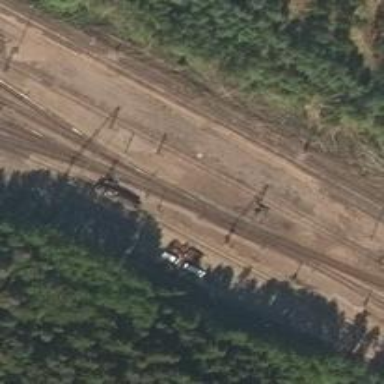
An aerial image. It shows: Rail yard with electrified contact lines for the railway.